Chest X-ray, AP view. Patient: 66 years old, sex F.
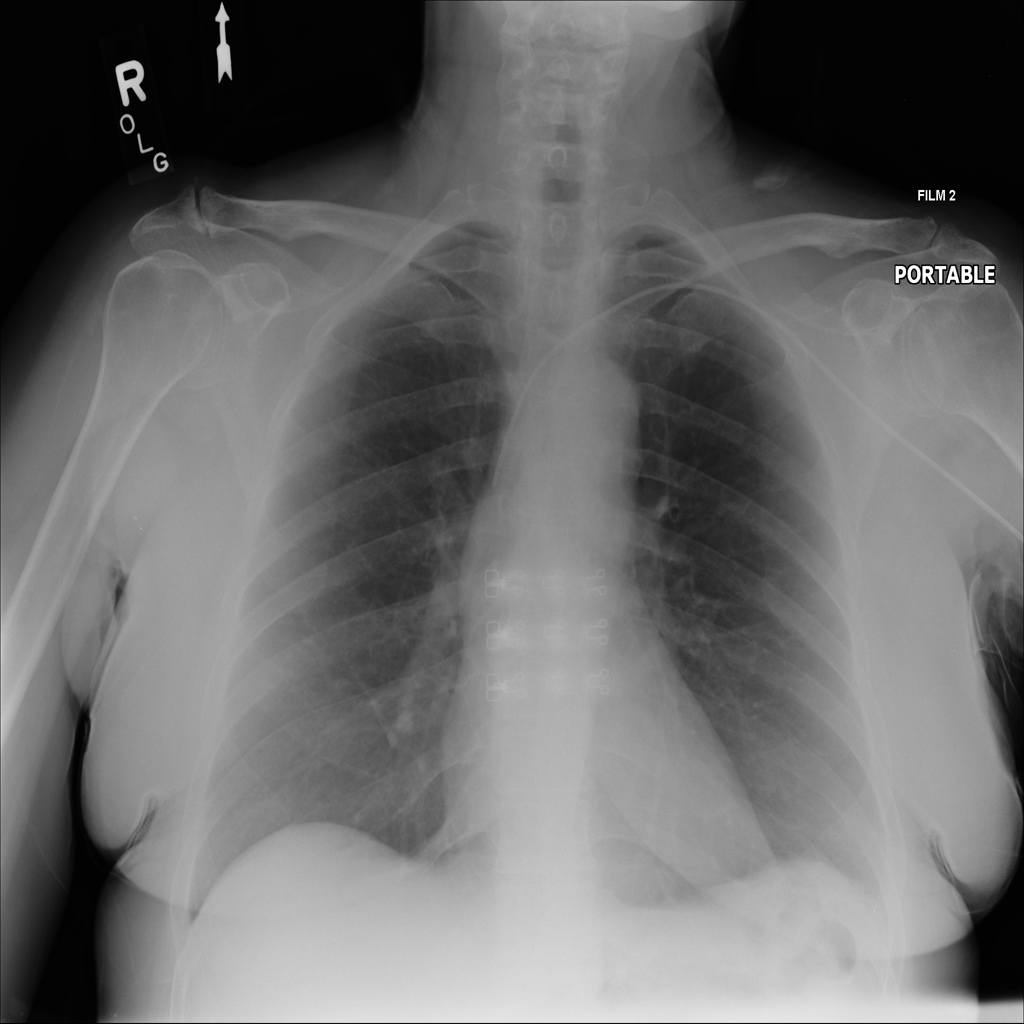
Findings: No Finding